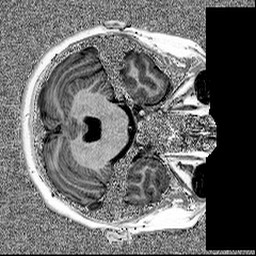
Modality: MP2RAGE
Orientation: axial
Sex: female